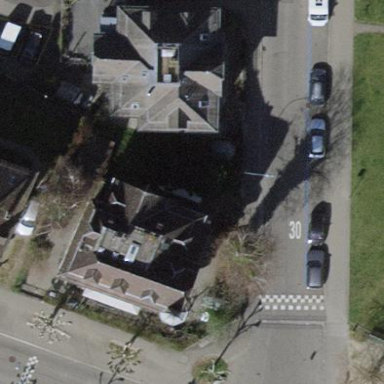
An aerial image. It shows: Residential building with cross-pitched roof.